Chest X-ray:
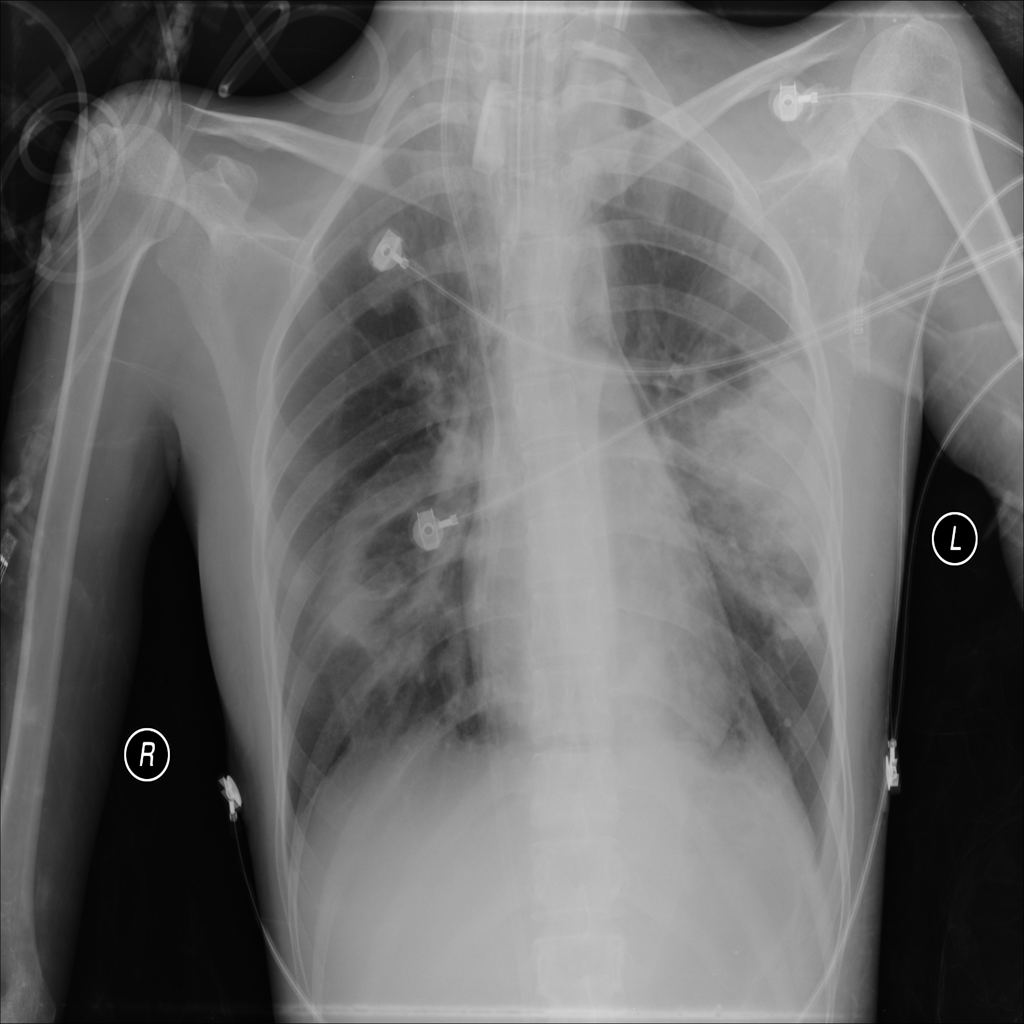
Findings: Consolidation, Effusion
No abnormal finding: no